Question: In the most simplified version , here is my problem

'''
public class D{
public List<A> ListofA {get;set;}
}
public interface A{
}
public class B implements A{
}
public class C implements A{
}
'''
'class B' maps to
'class C' maps to
'many-to-many'
I am using 'NHibernate' with 'FluentMapping'.
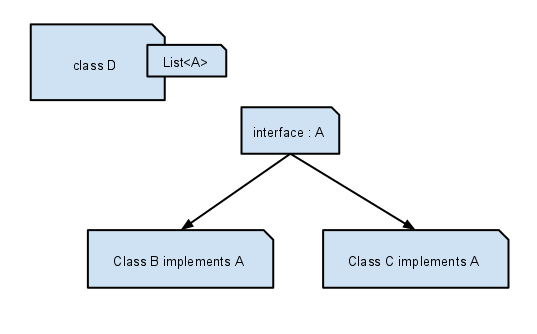
Answer: I am attemped to answer my own question.
However I would like to find out solution to this problem.
Here is my solution:
## Redesign Class D
I redesign 'class D' as
'''
public class D {
public List<MagicObj> ListofA {get;set;}
}
//New Entity added which was not there in the question before.
public class MagicObj{
public A ActualEntity{get;set;}
}
'''
NO changes in the remaining entities.
'''
public interface A{
}
public class B implements A{
}
public class C implements A{
}
'''
This design change should allow me to map
## Fluent Mapping
for the above redesigned class structure
'''
D->MagicObj as HasMany(x=>x.ListofA)
MagicObj->A as ReferenceAny(x=>x.ActualEntity)
.EntityIdentifierColumn("EntityType")
.EntityIdentifierColumn("EntityId");
'''
Guess I choose to use add a new relation between 'Class D' and 'Class A' is that
I was not able to find a way to map it directly in Fluent.